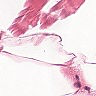
Metastatic tissue present: no